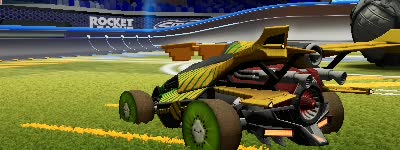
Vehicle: aftershock